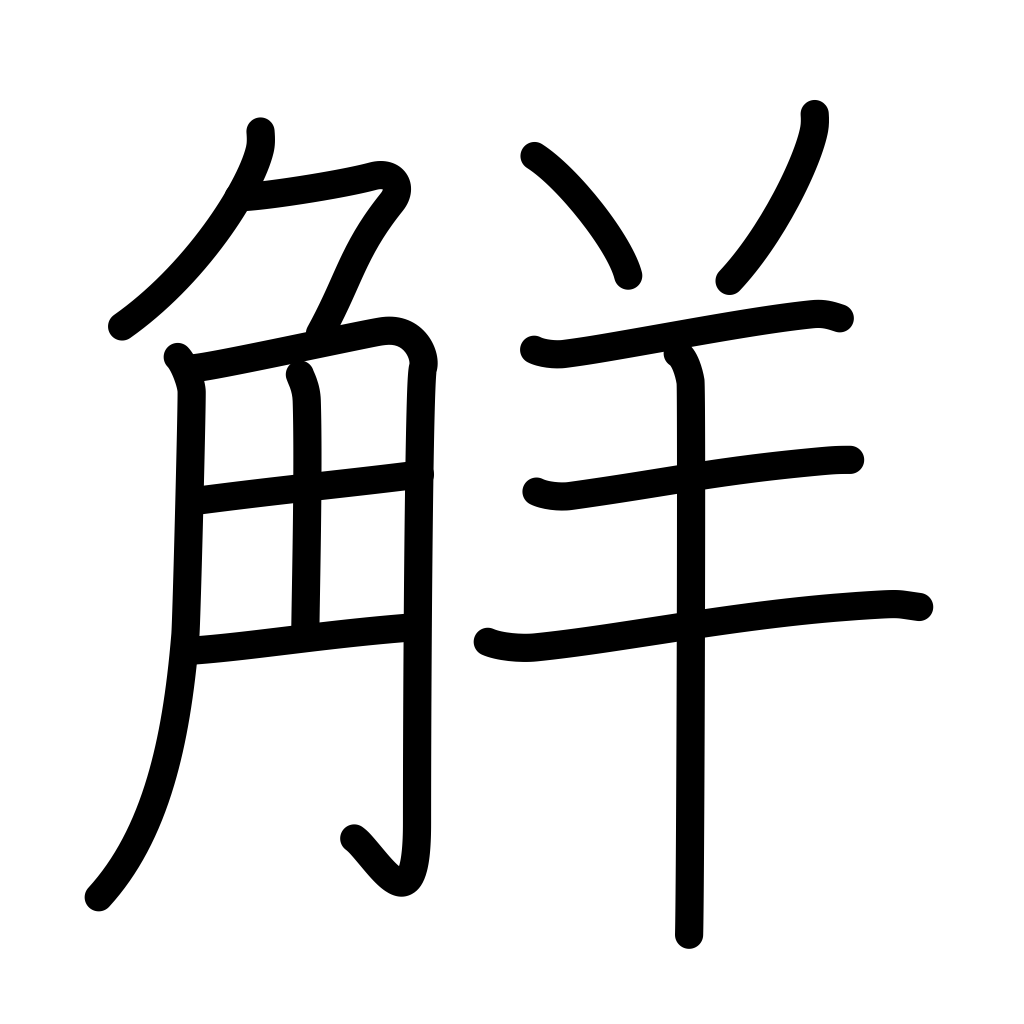
Meaning: notes, key, explanation, understanding